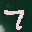
Label: 7